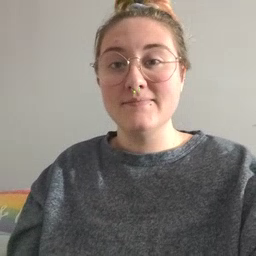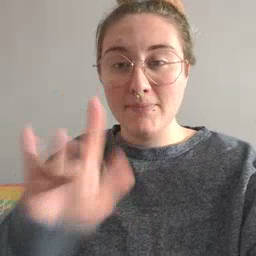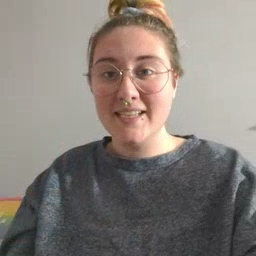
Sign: empty